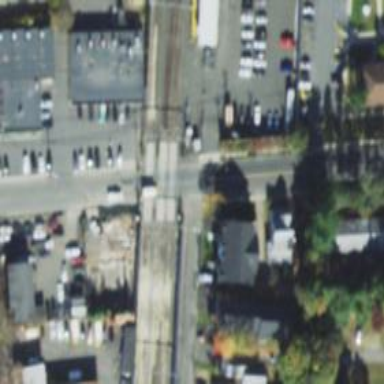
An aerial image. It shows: Level crossing along the railway.